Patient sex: M
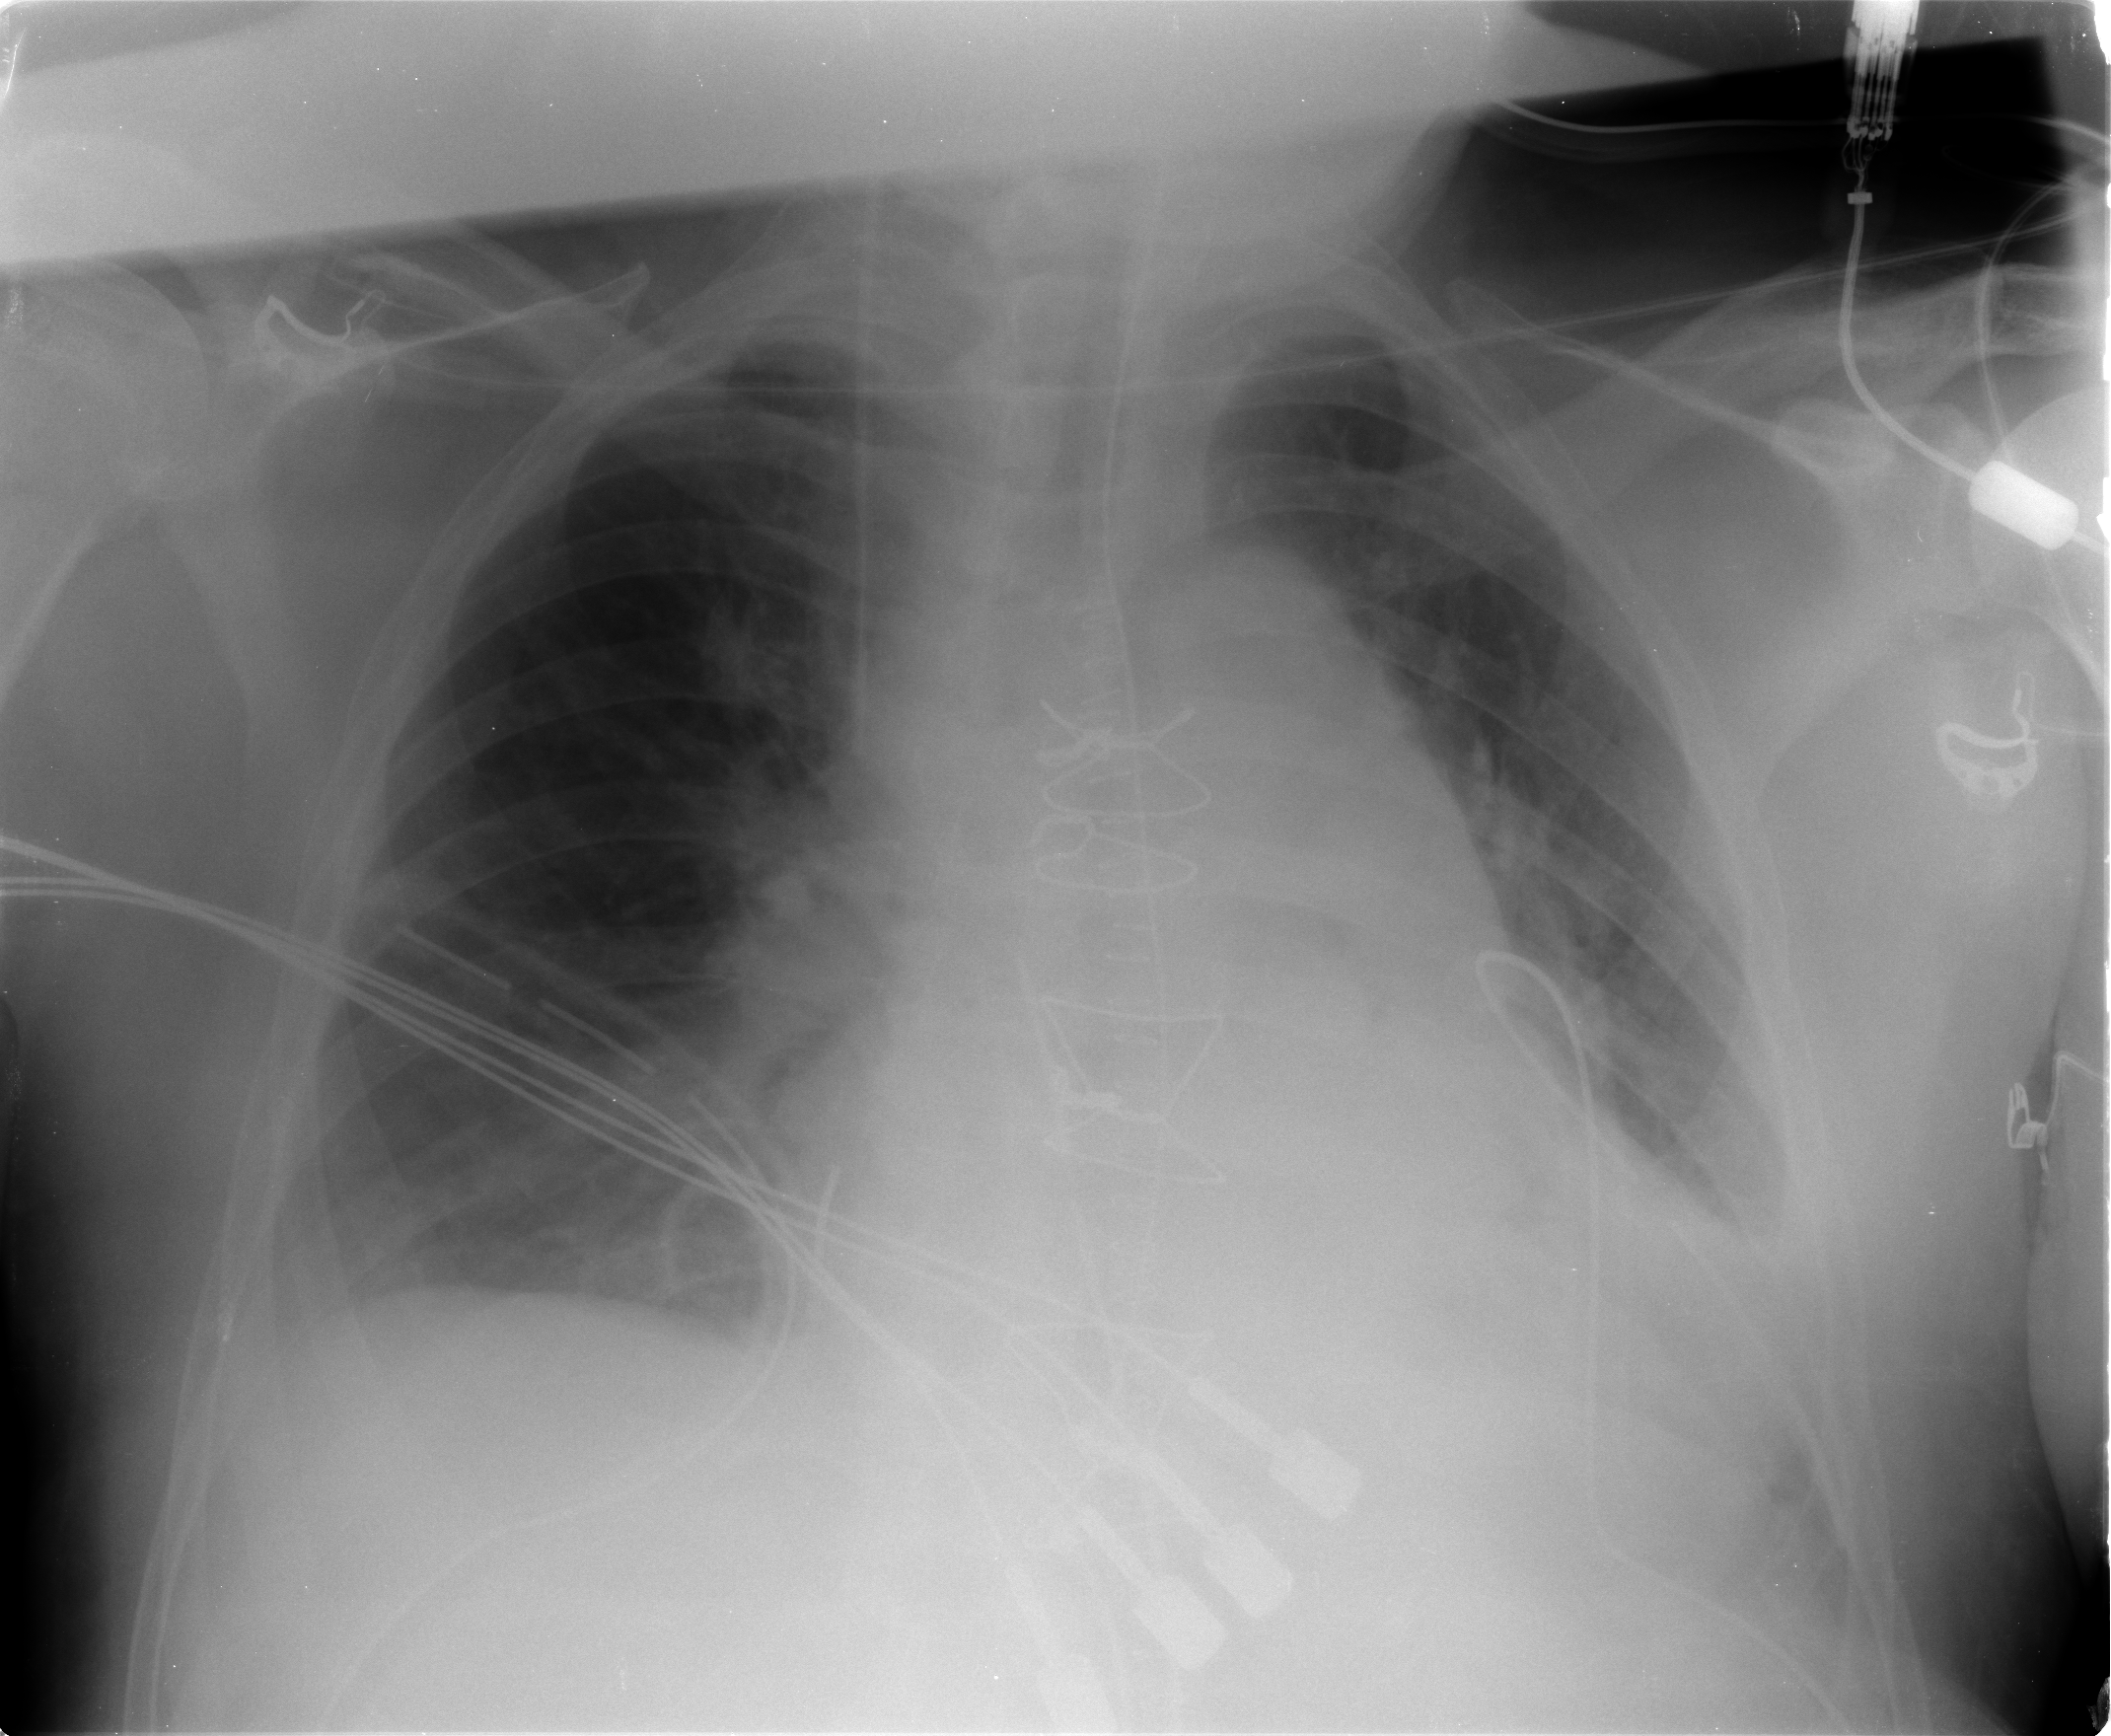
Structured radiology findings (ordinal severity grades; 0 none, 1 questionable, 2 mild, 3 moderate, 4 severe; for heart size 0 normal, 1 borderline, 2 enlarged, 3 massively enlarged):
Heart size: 2
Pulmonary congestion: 2
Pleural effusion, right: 2
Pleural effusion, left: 2
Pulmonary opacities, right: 1
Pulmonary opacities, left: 0
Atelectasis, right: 2
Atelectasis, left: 2